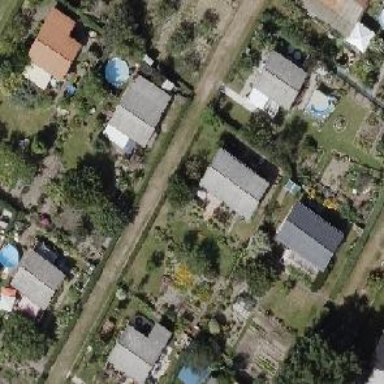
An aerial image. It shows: Fence surrounding plot in allotment area.